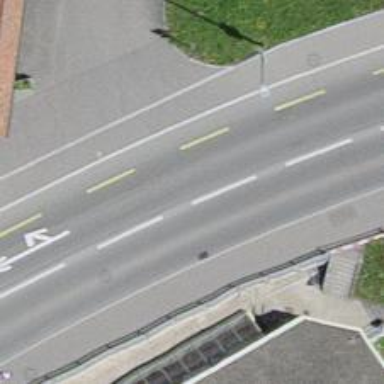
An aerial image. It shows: Primary highway with cycle lane on the left and cycle track on the right.